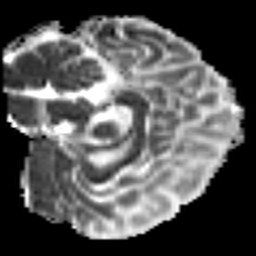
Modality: MD
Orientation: sagittal
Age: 48
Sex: female
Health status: ill
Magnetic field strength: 3 T
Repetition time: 9 s
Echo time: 0.093 s